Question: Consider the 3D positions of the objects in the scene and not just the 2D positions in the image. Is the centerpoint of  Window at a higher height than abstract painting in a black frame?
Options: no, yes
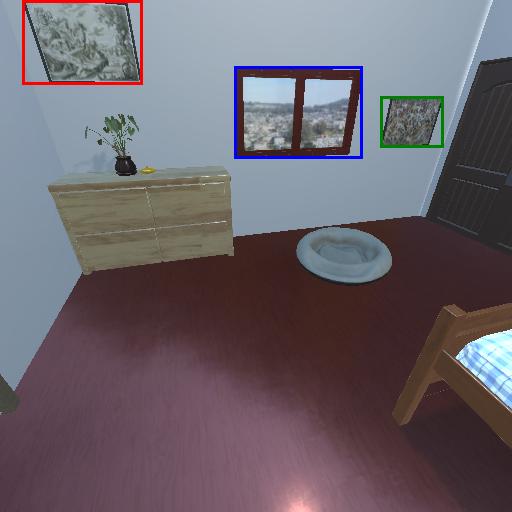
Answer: no